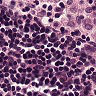
Metastatic tissue present: no